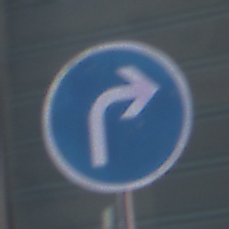
Verkehrszeichen: VorgeschriebeneFahrtrichtungRechts
Umgebung: Outdoor, Urban
Tageszeit: MorningAfternoon
Wetter: PartlyCloudy
Licht: Natural
Jahreszeit: NotSpecified
Kontrast: MediumContrast